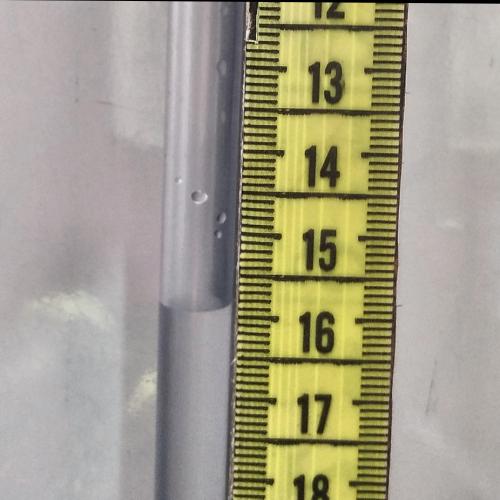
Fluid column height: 15.9 cm